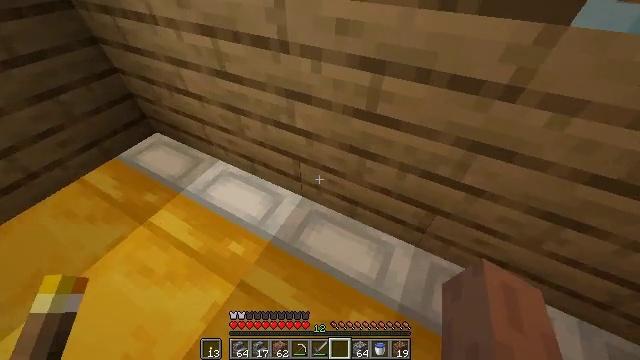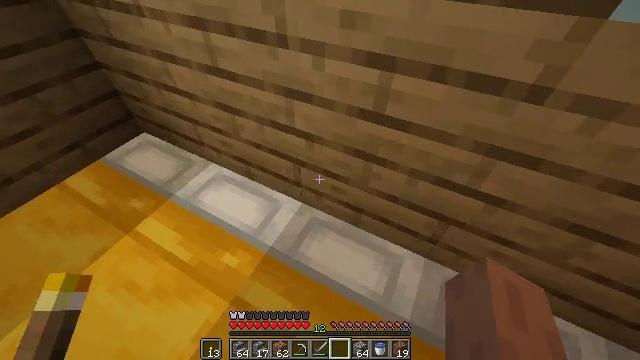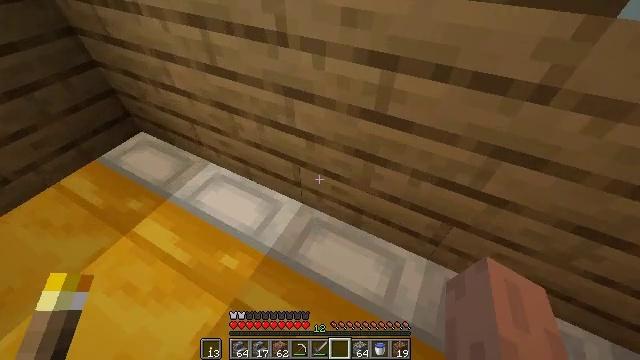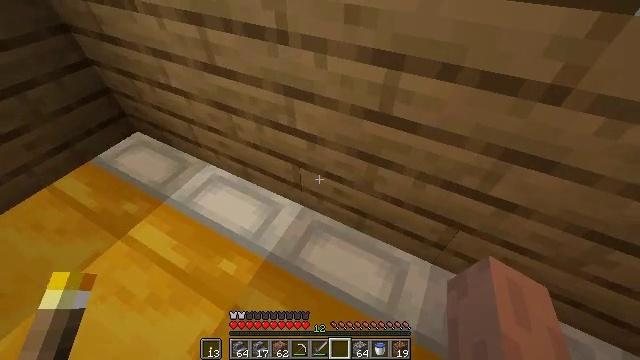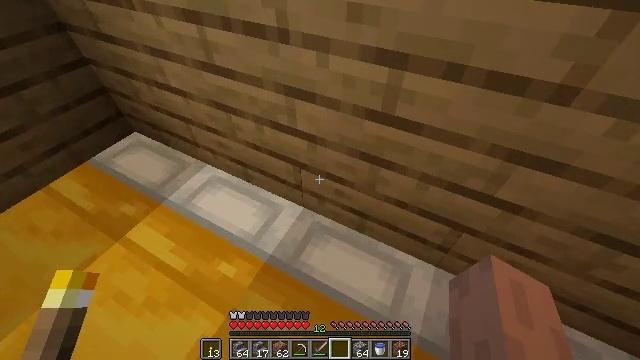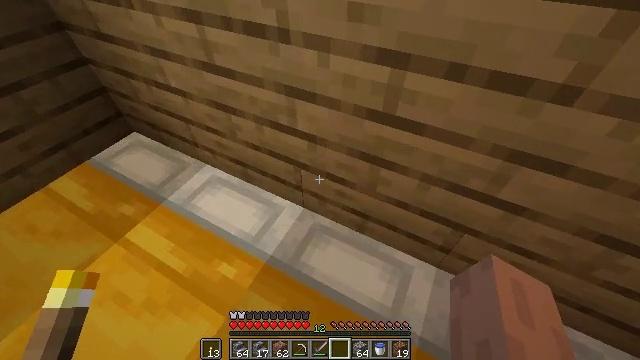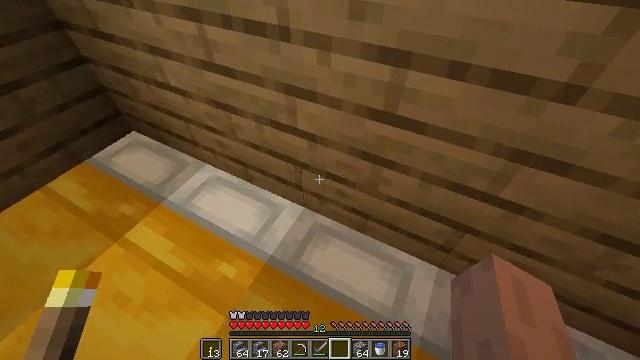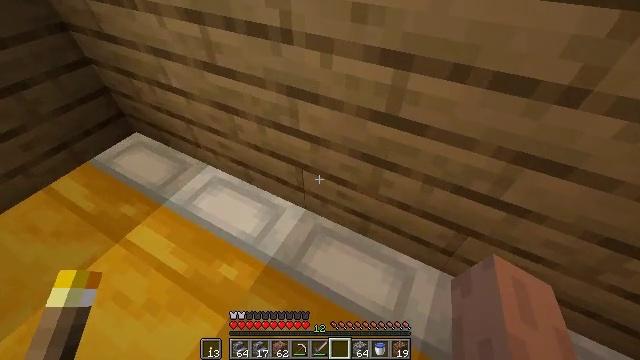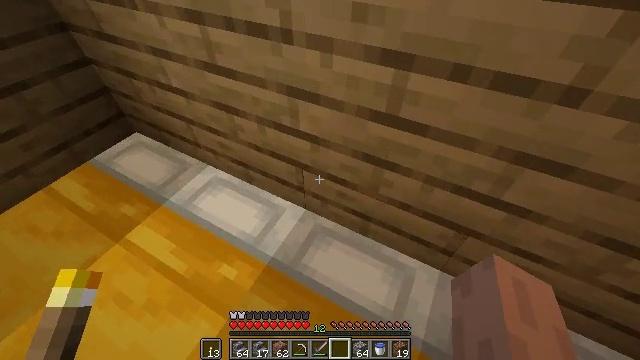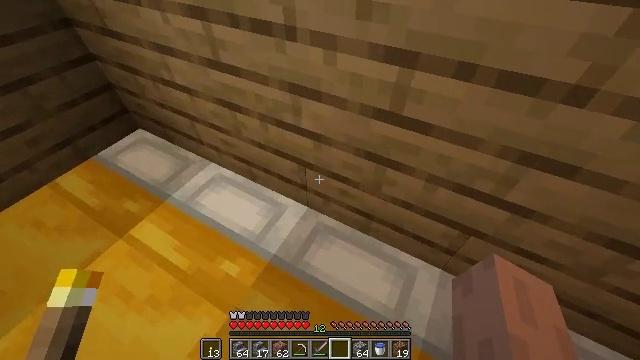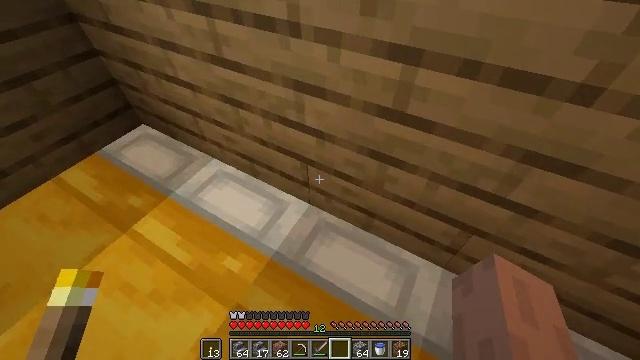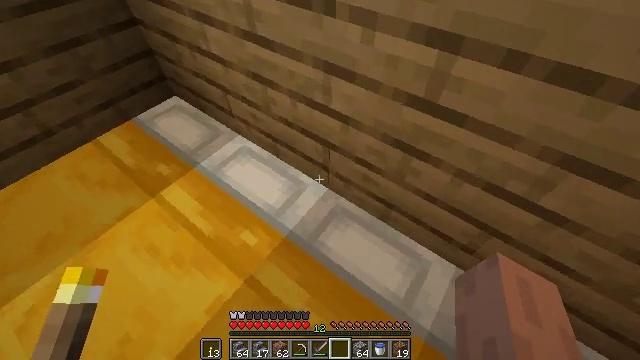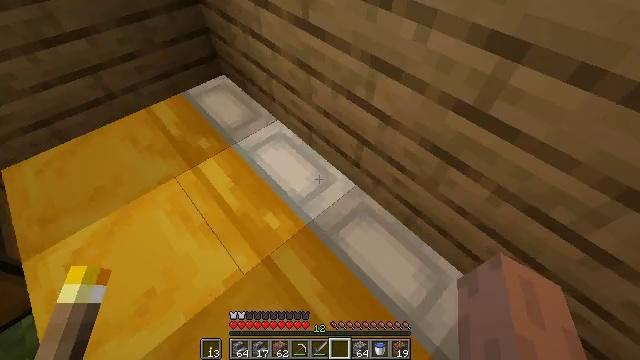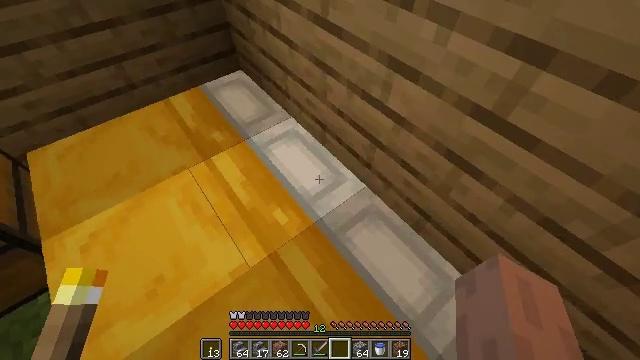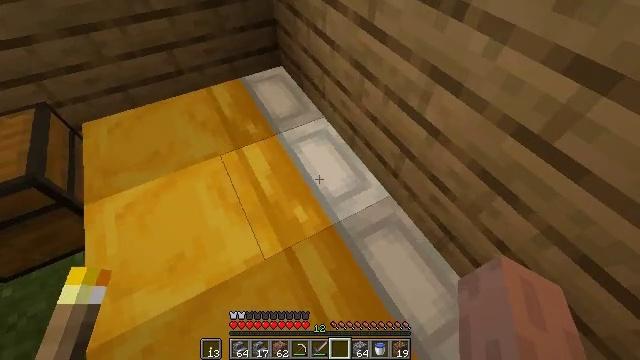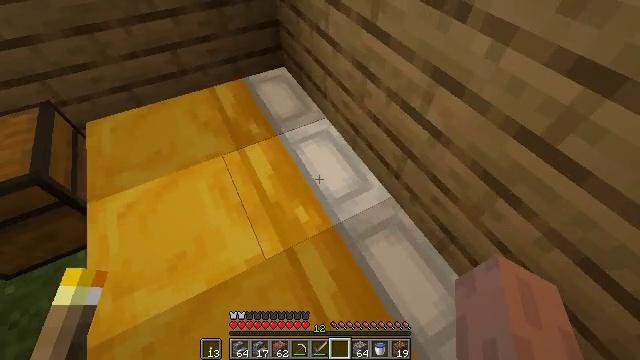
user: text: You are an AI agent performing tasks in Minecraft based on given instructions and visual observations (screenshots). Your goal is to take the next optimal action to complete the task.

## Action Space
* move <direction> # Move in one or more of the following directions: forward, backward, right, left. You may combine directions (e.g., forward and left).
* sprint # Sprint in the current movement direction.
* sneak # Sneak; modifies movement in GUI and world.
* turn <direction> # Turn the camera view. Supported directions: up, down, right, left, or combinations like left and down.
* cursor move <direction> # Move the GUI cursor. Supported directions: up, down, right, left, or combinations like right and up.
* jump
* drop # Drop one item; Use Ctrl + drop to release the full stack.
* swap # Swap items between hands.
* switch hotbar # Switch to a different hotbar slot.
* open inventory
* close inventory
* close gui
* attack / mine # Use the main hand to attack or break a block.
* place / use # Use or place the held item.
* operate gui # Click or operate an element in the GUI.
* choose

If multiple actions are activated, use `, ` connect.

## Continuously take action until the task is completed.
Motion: motion action
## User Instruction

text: Mine the iron door to remove it.
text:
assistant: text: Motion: attack / mine and use / place
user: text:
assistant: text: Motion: attack / mine
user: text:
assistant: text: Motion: attack / mine
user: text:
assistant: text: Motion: attack / mine
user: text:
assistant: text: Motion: attack / mine
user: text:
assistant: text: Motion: attack / mine
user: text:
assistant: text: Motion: attack / mine
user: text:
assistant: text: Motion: attack / mine
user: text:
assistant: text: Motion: attack / mine
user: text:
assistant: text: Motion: attack / mine
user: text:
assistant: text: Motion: turn left and down, attack / mine
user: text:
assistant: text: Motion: turn left and down, attack / mine
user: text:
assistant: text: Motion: turn left, attack / mine
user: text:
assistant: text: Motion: turn left, attack / mine and use / place
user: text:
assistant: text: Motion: attack / mine and use / place
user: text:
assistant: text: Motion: attack / mine and use / place
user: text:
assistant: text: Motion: attack / mine and use / place
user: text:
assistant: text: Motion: attack / mine
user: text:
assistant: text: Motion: attack / mine
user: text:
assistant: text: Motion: attack / mine
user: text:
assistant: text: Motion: operate gui, open gui
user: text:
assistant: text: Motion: operate gui
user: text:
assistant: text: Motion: operate gui
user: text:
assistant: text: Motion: operate gui
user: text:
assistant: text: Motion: operate gui
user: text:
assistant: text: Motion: operate gui
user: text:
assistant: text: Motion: operate gui
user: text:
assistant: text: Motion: operate gui
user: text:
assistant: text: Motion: operate gui
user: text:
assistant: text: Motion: operate gui